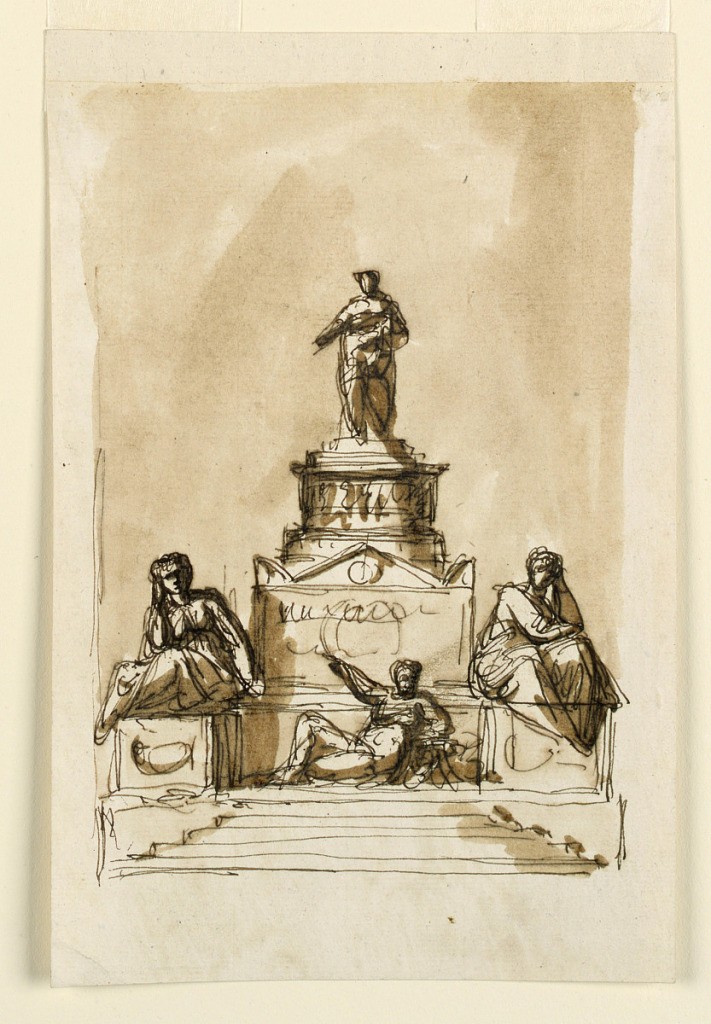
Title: Sepulchral monument
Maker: Giuseppe Barberi, Italian, 1746–1809
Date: ca. 1790
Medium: Pen and brown ink, brush and brown wash on paper
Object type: Drawing
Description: Probably for the young Pretender Charles Edward Stuart, who died in 1788. Steps lead to a platform upon whose corners are oblong pedestals with sitting female figures. Between the pedestals is a woman with sitting female figures. Between the pedestals is a woman shown from the front sitting upon the platform and pointing at the inscription at the sarcophagus which rises behind her. Above it is a circular pedestal with a band above its frieze similar to 1938-88-1263. On top is a huge statue. The background is colored in the shape of an oblong; some framing strokes are at left.